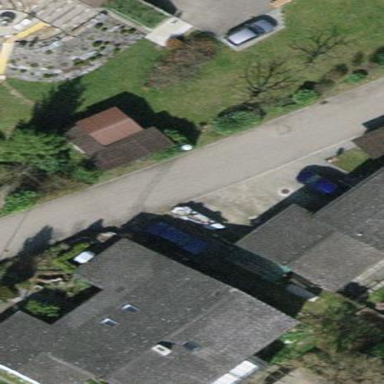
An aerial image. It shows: Detached building with gabled roof.